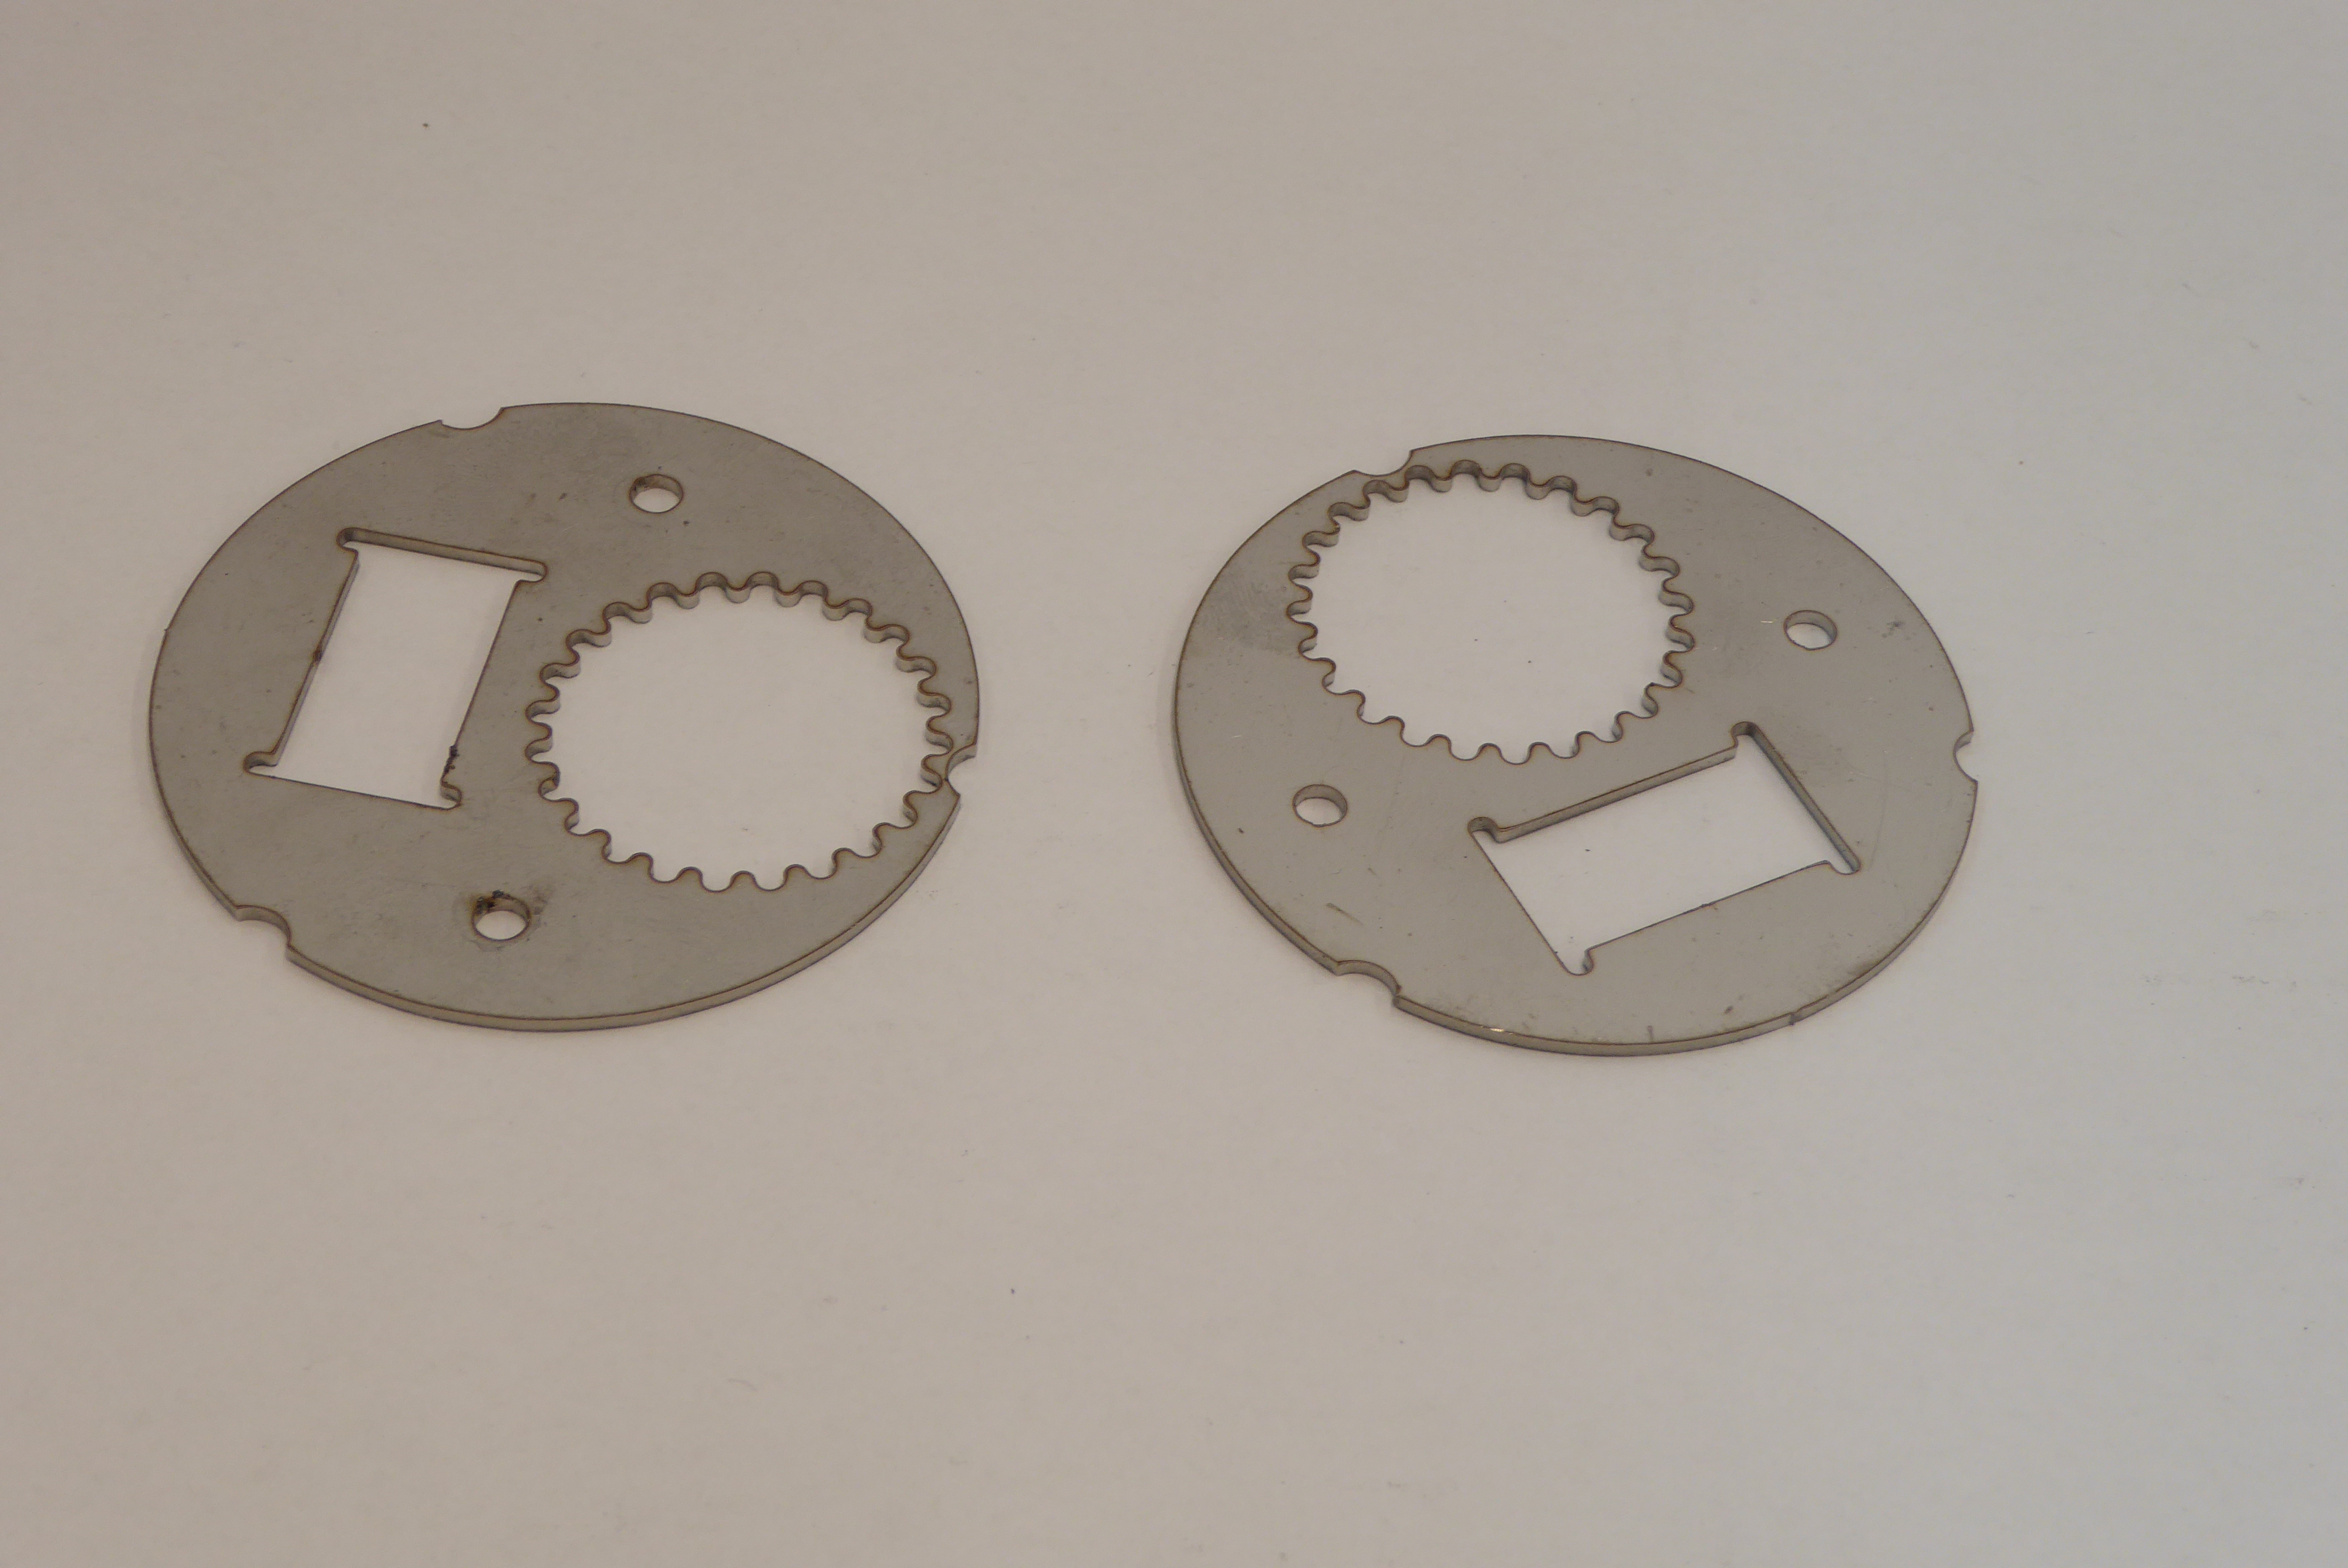
Label: Bottle Opener - Inlay